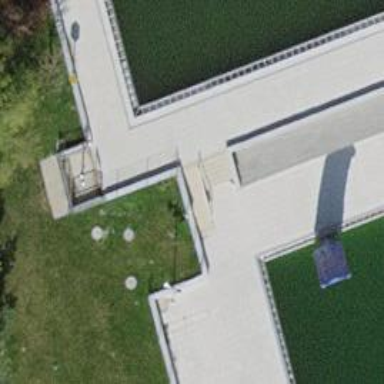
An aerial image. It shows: Concrete steps.